Question: First of all I am a newcomer for Spring + Hibernate development. Followed lots of tutorials books and I have created a sample application mainly on Spring, Hibernate based on the standards, I have started writing some test cases for Repository (DAO) methods ie find, findAll, save, delete.
Its really crazy when i execute the test class not all of the test cases execute properly for ex. particularly find & findAll methods. But when run them individually they pass perfectly.
## Entity
'''
@Entity
@Table(name = "client_master")
public class ClientMaster {
private Long id;
private Long version;
private Date dateCreated;
private Date lastUpdated;
private String clientName;
private List<ProjectMaster> projectMaster;
@Id
@GeneratedValue
public Long getId() {
return id;
}
public void setId(Long id) {
this.id = id;
}
@Version
@Column(name = "version")
public Long getVersion() {
return version;
}
public void setVersion(Long version) {
this.version = version;
}
@Column(name = "client_name", nullable= false,unique= true)
public String getClientName() {
return clientName;
}
public void setClientName(String clientName) {
this.clientName = clientName;
}
@OneToMany(targetEntity = ProjectMaster.class, mappedBy = "lientMaster", cascade = CascadeType.ALL, fetch = FetchType.LAZY)
public List<ProjectMaster> getProjectMaster() {
return projectMaster;
}
public void setProjectMaster(List<ProjectMaster> ProjectMaster) {
this.projectMaster = projectMaster;
}
@Column(name = "date_created" , nullable= false)
@Temporal(TemporalType.TIMESTAMP)
public Date getDateCreated() {
return dateCreated;
}
public void setDateCreated(Date dateCreated) {
this.dateCreated = dateCreated;
}
@Column(name = "last_updated")
@Temporal(TemporalType.TIMESTAMP)
public Date getLastUpdated() {
return lastUpdated;
}
public void setLastUpdated(Date lastUpdated) {
this.lastUpdated = lastUpdated;
}
}
'''
## Repository
'''
import java.util.List;
import javax.persistence.EntityNotFoundException;
import org.hibernate.Query;
@Repository("clientMasterRepo")
@Transactional
public class ClientMasterRepoHibernate implements ClientMasterRepository {
@Autowired
private SessionFactory sessionFactory;
@Override
public ClientMaster find(Long id) {
// Based on the Hibernate currentsession get the ClientMaster Object based on Id
ClientMaster clientMaster = (ClientMaster) sessionFactory.getCurrentSession().get(ClientMaster.class, id);
return clientMaster;
}
@Override
public List<ClientMaster> findAll() {
// Get all the ClientMaster records.
Query query = sessionFactory.getCurrentSession().createQuery("FROM ClientMaster");
List<ClientMaster> clientMasterList = query.list();
return clientMasterList;
}
@Override
public ClientMaster save(ClientMaster clientMaster) {
// Insert or Update the ClientMaster object
sessionFactory.getCurrentSession().saveOrUpdate(clientMaster);
return CclientMaster;
}
@Override
public void delete(ClientMaster clientMaster) {
// Delete the ClientMaster object
sessionFactory.getCurrentSession().delete(clientMaster);
}
}
'''
## JUnit Tests
'''
@RunWith(SpringJUnit4ClassRunner.class)
@ContextConfiguration(locations={"file:src/main/resources/META-INF/spring/spring-master.xml"})
public class ClientMasterRepositoryTests {
@Autowired
private ClientMasterRepository clientMasterRepository;
private List<ClientMaster> ClientMasterList;
@Before
public void setup(){
// Initialize ClientMaster mock objects for testing
ClientMasterList = new ArrayList<ClientMaster>();
ClientMaster client1 = new ClientMaster();
client1.setClientName("Client1");
client1.setDateCreated(new Date());
client1.setLastUpdated(new Date());
ClientMaster client2 = new ClientMaster();
client2.setClientName("Client2");
client2.setDateCreated(new Date());
client2.setLastUpdated(new Date());
ClientMaster client3 = new ClientMaster();
client3.setClientName("Client3");
client3.setDateCreated(new Date());
client3.setLastUpdated(new Date());
ClientMaster client4 = new ClientMaster();
client4.setClientName("Client4");
client4.setDateCreated(new Date());
client4.setLastUpdated(new Date());
ClientMasterList.add(client1);
ClientMasterList.add(client2);
ClientMasterList.add(client3);
ClientMasterList.add(client4);
}
@Test
public void testSave(){
for (Iterator iterator = ClientMasterList.iterator(); iterator.hasNext();) {
ClientMaster ClientMaster = (ClientMaster) iterator.next();
// insert the ClientMaster object
clientMasterRepository.save(ClientMaster);
assertTrue(ClientMaster.getClientName()+" is saved - Id "+ClientMaster.getId(),ClientMaster.getId() > 0);
}
}
@Test
public void testUpdate(){
// get a ClientMaster object from the repository
ClientMaster clientMasterObj = clientMasterRepository.find(1L);
// assert if its not null
assertTrue(!clientMasterObj.getClientName().isEmpty());
// change the client name
clientMasterObj.setClientName("Client1-Changed");
// update the ClientMaster object
clientMasterRepository.save(clientMasterObj);
// assert the value changed id true
assertEquals("Client1-Changed", clientMasterRepository.find(1L).getClientName());
}
@Test
public void testDelete(){
// get a CASClientMaster object from the repository
ClientMaster clientMasterObjBeforeDel = clientMasterRepository.find(2L);
// delete the ClientMaster object
clientMasterRepository.delete(clientMasterObjBeforeDel);
// get a ClientMaster object from the repository
ClientMaster clientMasterObjAfterDel = clientMasterRepository.find(2L);
// get the ClientMaster object ID
assertNull(clientMasterObjAfterDel);
}
@Test
public void testFind(){
// get a ClientMaster object from the repository
ClientMaster clientMasterObj = clientMasterRepository.find(3L);
// compare the id's of passed and retrieved objects.
assertThat(clientMasterObj.getId(), is(3L));
assertTrue(clientMasterObj.getId() == 3);
}
@Test
public void testFindAll(){
// get all ClientMaster object from the repository
List<ClientMaster> ClientMasterList = clientMasterRepository.findAll();
// check if it returns all records from DB
assertTrue(ClientMasterList.size() > 0);
assertThat(ClientMasterList.size(), is(4));
}
}
'''
When I execute above all test cases entirely, find & findAll test cases will be failed but pass when those executed individually. I am a newbie to testing framework. Let me know if there is anything wrong with above methodology to test the repository layer.
# UPDATE
Even update test case is behaving strangely for some execution works properly in some it gives error as "NullPointerException" when i fetch the clientMaster object with find method.

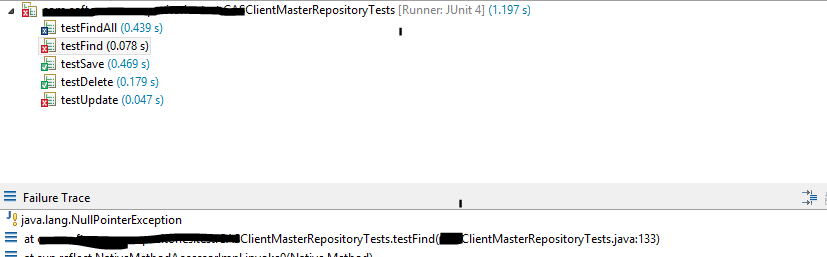
Answer: Your tests do not automatically reset the persisted data. There are a couple of alternatives for solving or working around that:
1. Add the '@Transactional' annotation to the tests.
Transactional tests are run in a transaction that gets rolled back after the test finishes, clearing any state persisted by the test. However, adding '@Transactional' might hide some errors. See <URL>.
2. Create an '@After' method that cleans any persisted changes
This might be cumbersome to maintain since you need to keep track of everything that the tests persist. One slightly more complicated but maintainable way to do this is to dump the DB before running the tests and then restore it from that dump after every test.
3. Implement the tests in a way that they don't break even if the DB already contains something.
Example:
'''
@Test
public void testEntityGetsPersisted() {
int countBefore = getCurrentCountOfEntities();
persistNewEntity();
int countAfter = getCurrentCountOfEntities();
assertTrue(countAfter == countBefore + 1);
}
'''